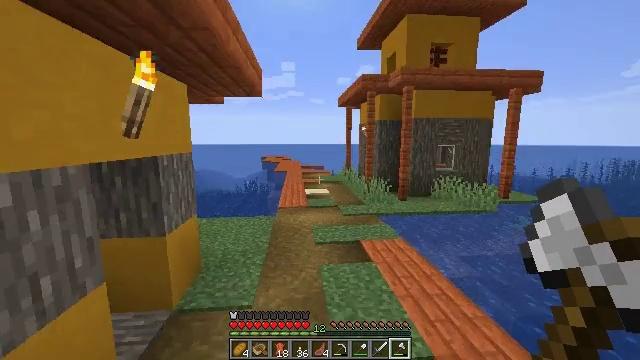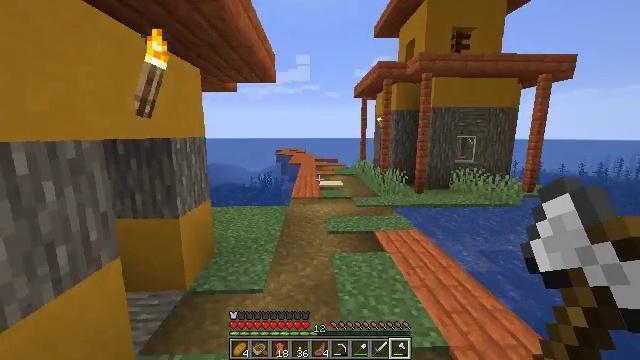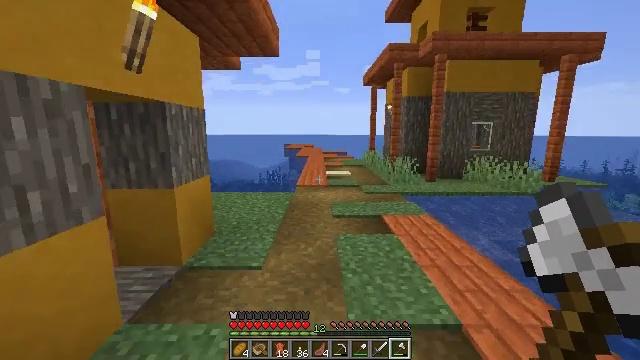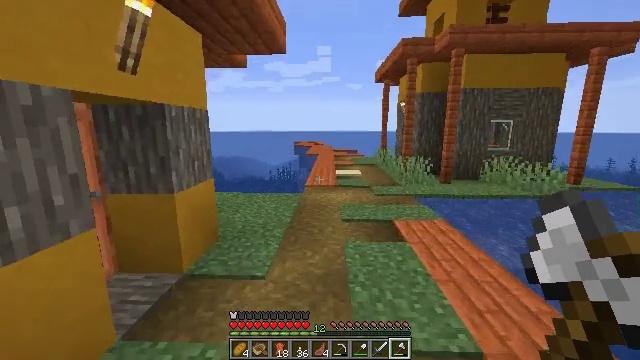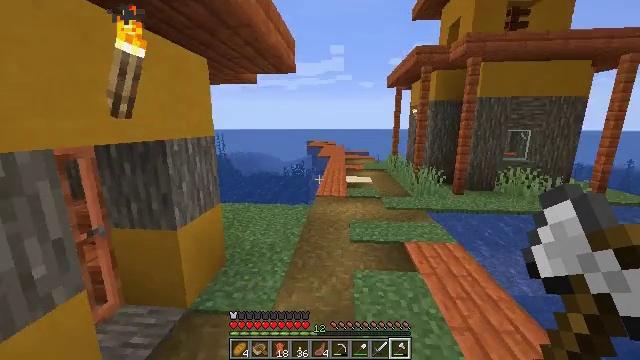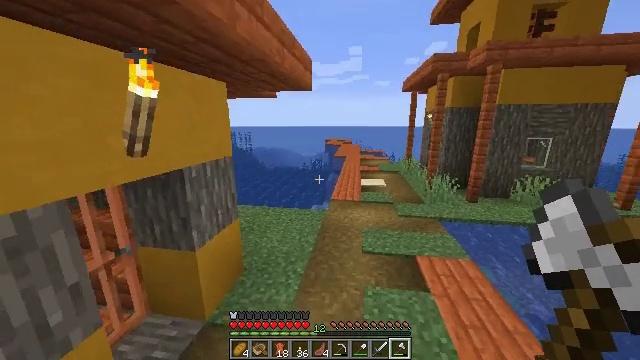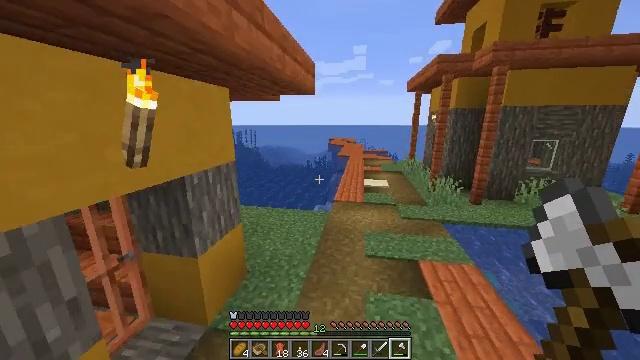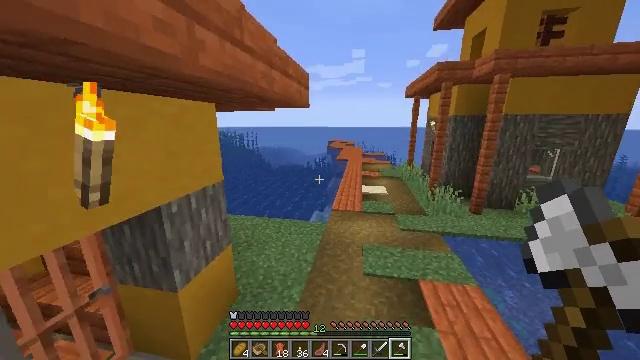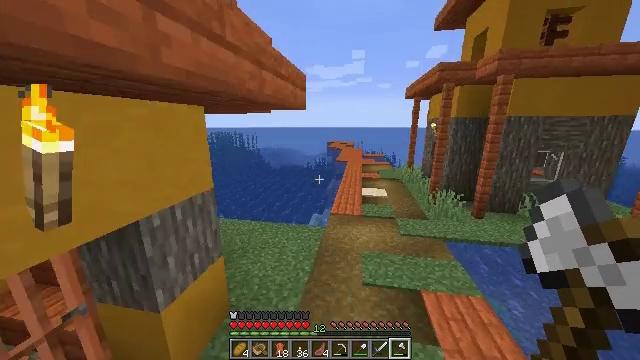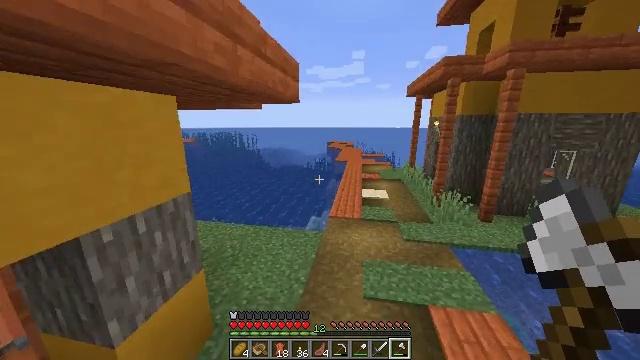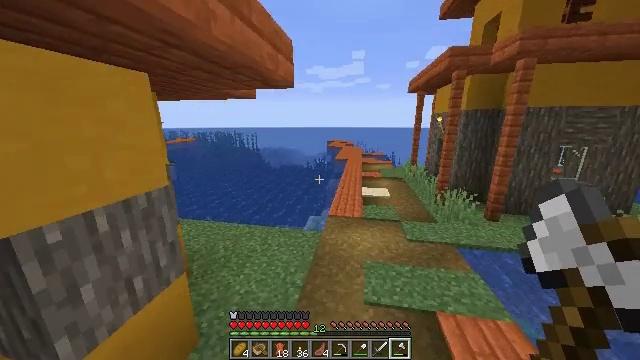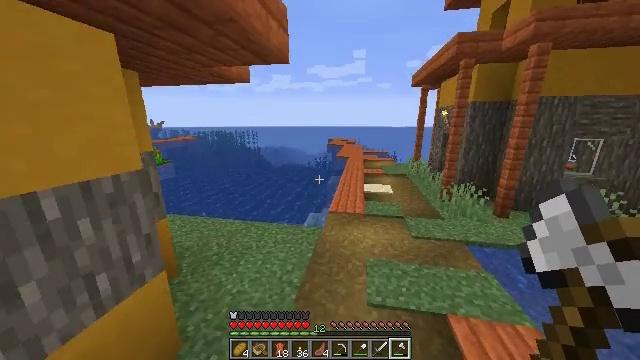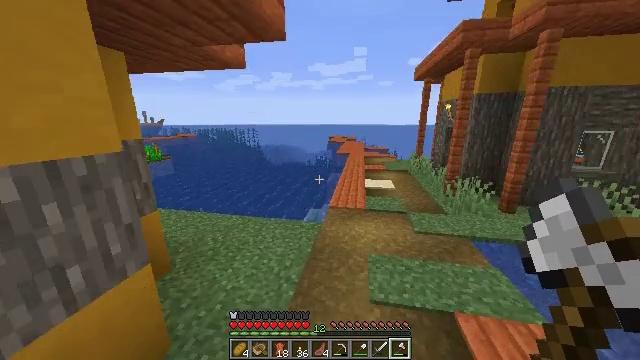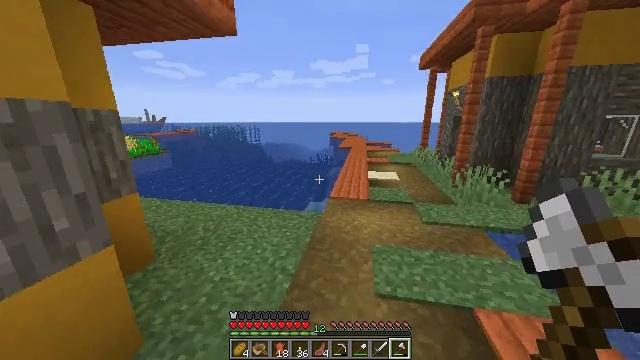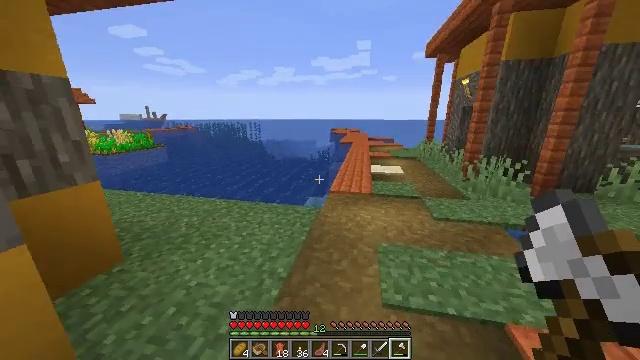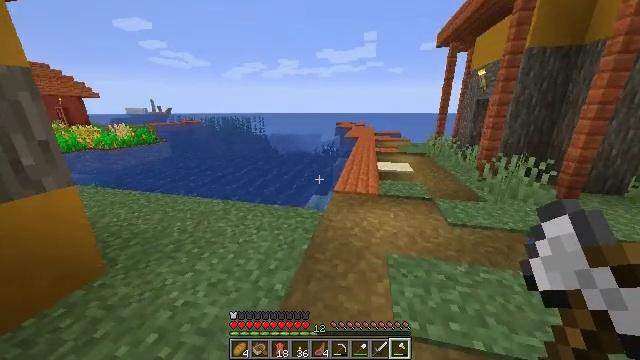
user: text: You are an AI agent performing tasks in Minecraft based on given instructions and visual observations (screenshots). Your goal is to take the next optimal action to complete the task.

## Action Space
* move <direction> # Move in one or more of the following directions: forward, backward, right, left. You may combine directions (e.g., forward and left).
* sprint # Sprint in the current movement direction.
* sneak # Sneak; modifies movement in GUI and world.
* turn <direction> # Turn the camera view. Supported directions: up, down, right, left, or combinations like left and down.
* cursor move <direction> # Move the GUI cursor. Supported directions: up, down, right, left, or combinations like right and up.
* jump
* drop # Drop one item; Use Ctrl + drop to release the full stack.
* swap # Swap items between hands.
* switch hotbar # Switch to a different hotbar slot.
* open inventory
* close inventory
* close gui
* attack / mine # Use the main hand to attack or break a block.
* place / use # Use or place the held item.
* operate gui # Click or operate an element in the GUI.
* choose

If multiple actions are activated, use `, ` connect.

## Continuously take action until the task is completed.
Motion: motion action
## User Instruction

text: Pick up the red bed for relocation.
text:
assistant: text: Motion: move forward, turn left and down, jump
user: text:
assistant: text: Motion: move forward, sprint, turn left, jump
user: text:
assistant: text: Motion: move forward, sprint, turn left, jump
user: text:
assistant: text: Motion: move forward, sprint, turn left and down, jump
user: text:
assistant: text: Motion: move forward, sprint, turn left and down, jump
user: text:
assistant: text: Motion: move forward, turn left, jump
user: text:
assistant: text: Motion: move forward, jump
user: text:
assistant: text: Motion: move forward, jump
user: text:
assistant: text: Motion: move forward, jump
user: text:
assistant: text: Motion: move forward, jump
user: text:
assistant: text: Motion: move forward, jump
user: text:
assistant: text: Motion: move forward, jump
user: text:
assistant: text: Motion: move forward, jump
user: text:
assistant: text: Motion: move forward, jump
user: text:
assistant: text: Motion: move forward, turn left and down
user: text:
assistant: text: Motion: move forward and move right, turn left and down
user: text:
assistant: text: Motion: move forward and move right, turn left and down
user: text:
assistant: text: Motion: move forward and move right, turn left and up
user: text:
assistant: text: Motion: move forward and move right, turn left and up
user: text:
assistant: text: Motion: move forward and move right, turn left and up
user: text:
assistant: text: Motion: move forward and move right
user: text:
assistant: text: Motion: move right
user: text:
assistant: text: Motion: no_op
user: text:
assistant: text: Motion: no_op
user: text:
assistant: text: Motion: no_op
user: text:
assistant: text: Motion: no_op
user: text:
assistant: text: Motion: no_op
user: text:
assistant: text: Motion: no_op
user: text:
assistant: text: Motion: no_op
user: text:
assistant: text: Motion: no_op